CT reconstruction: convct
Segmentation target: spine
Patient: M, age 73
ISS stage: Stage 2
Metal implant: no
Axial slice:
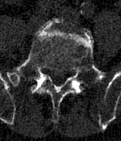
Sagittal slice:
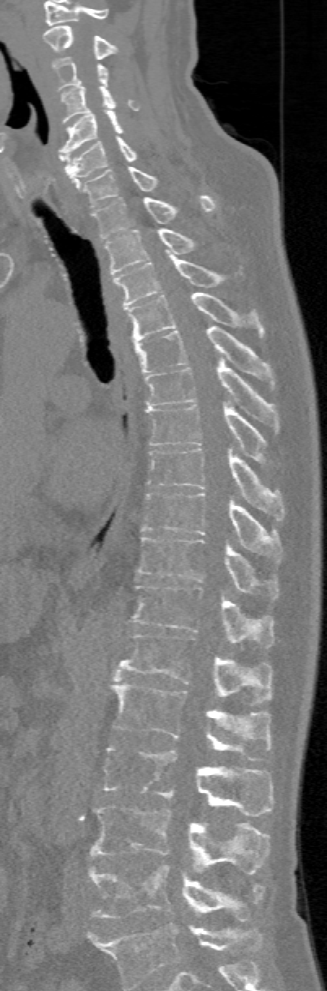